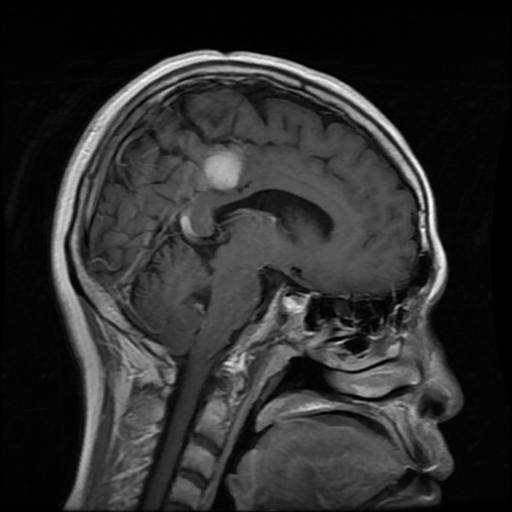
Label: meningioma